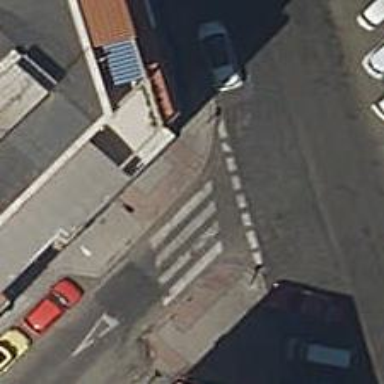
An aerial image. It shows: Zebra crossing on the road.